Question:
I want to make the scrollbar's background color clear, but I cannot find the property for it.
Just help me.
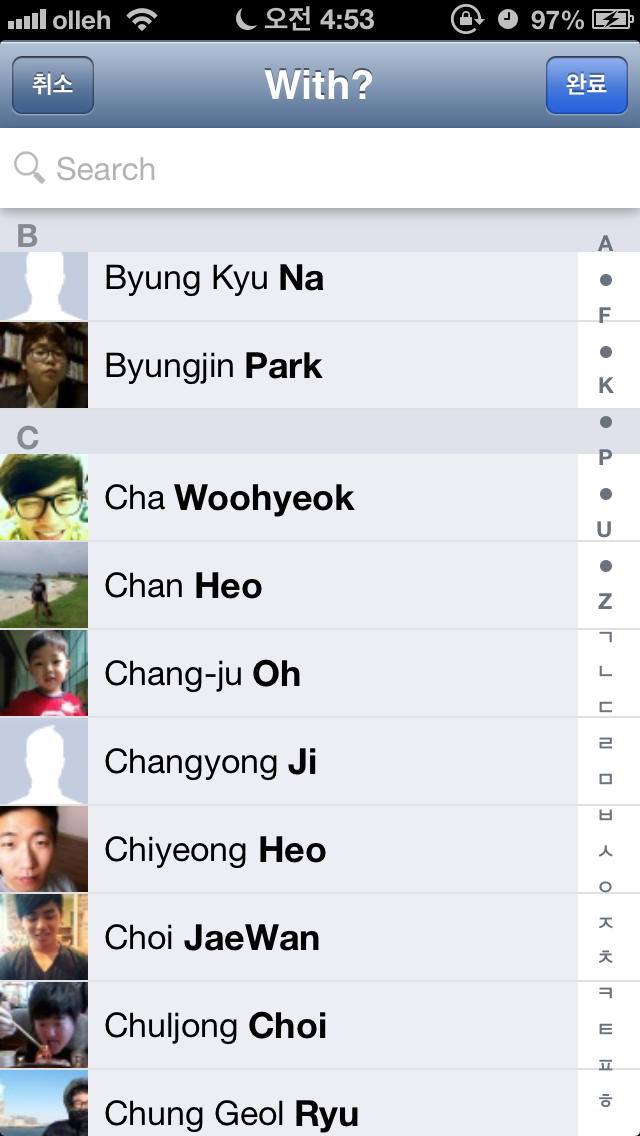
Answer: How are you coloring the cells? It looks like the 'contentView' of the cell is being adjusted to fit the section index view. Try setting a 'backgroundView' on the table cell with your background color.